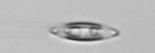
Label: pennate